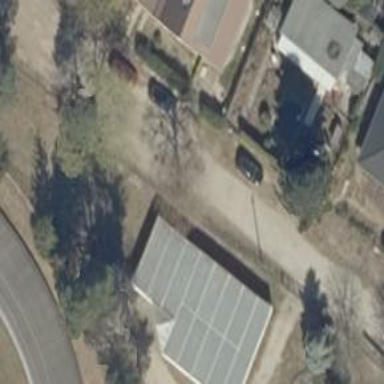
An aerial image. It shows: Shed building.